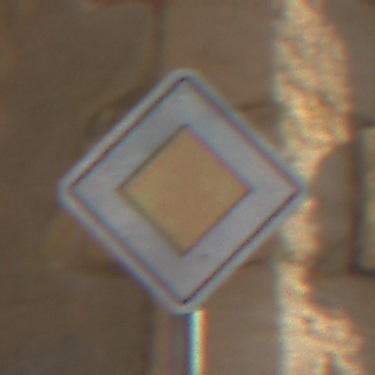
Verkehrszeichen: Vorfahrtsstrasse
Umgebung: Outdoor, Urban
Tageszeit: Midday
Wetter: Clear
Licht: Natural
Jahreszeit: NotSpecified
Kontrast: HighContrast